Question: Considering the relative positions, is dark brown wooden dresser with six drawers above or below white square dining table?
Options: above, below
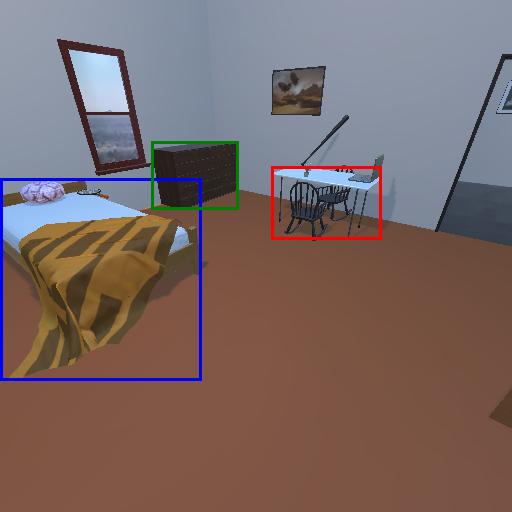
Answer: above